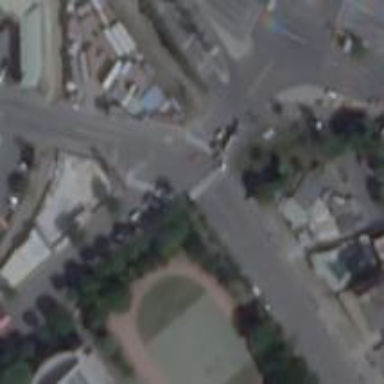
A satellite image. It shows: Marked road crossing.